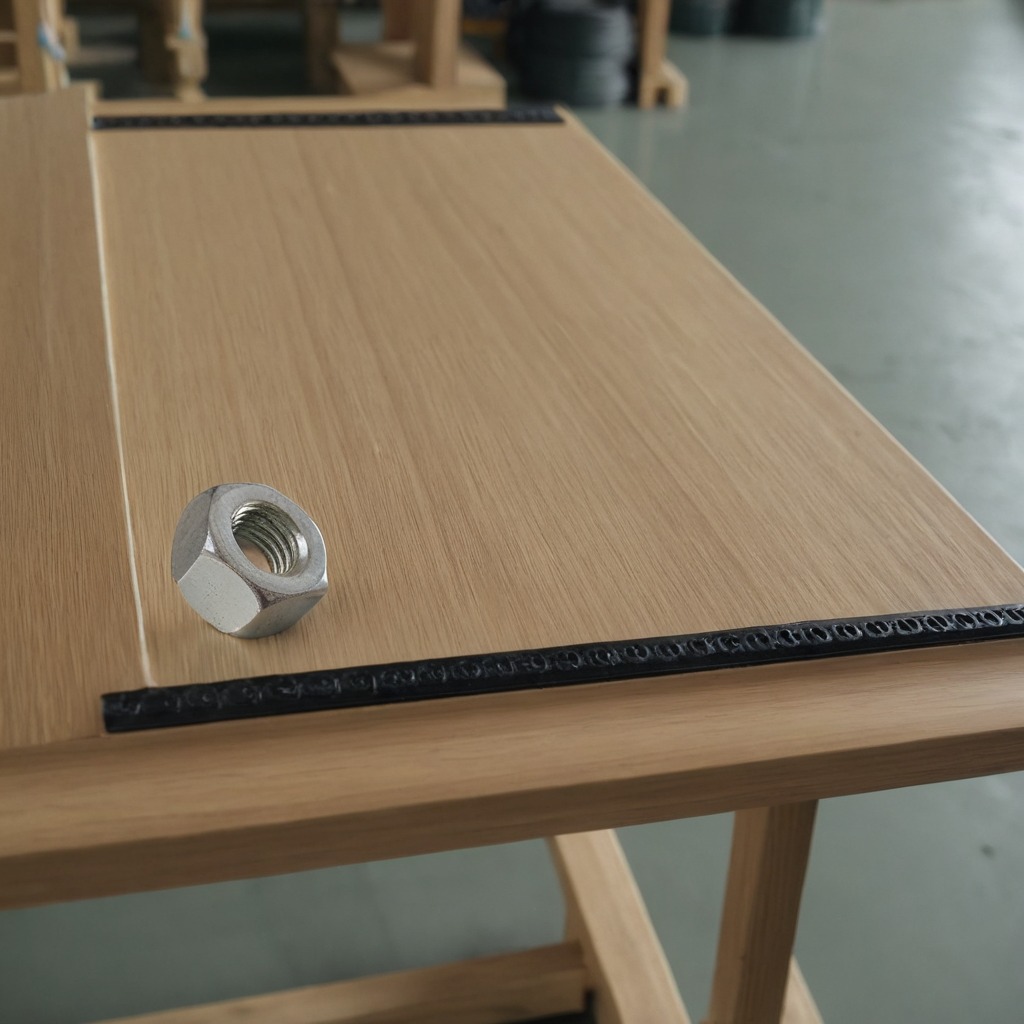
A metal nut lies on a workbench inside a coastal fishing gear workshop.